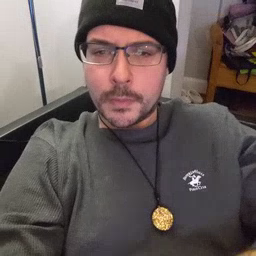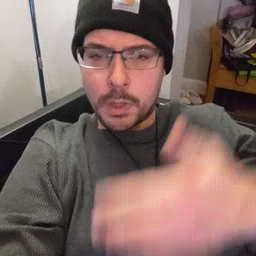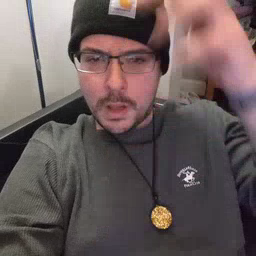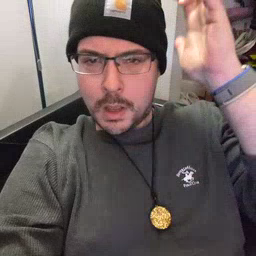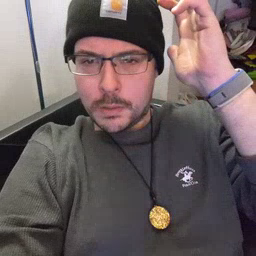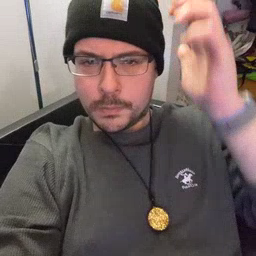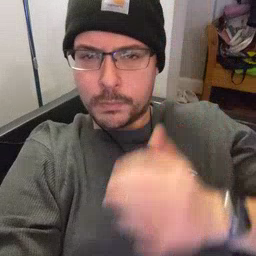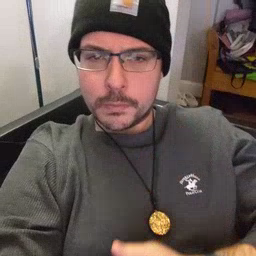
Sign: lion